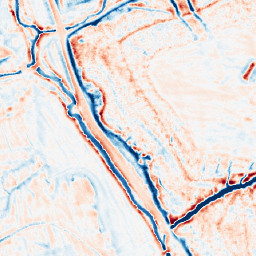
Category: edge_preserving
Decomposition family: bilateral
Decomposition parameters: d: 15
sigma_color: 150
sigma_space: 150
Upsampling method: area
Upsampling parameters: scale: 2
Upsampling scale: 2